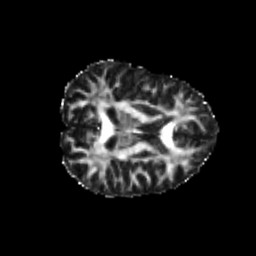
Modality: FA
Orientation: axial
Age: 22
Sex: female
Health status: healthy
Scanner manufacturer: philips
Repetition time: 7.39 s
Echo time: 0.08599 s